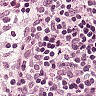
Metastatic tissue present: no